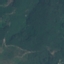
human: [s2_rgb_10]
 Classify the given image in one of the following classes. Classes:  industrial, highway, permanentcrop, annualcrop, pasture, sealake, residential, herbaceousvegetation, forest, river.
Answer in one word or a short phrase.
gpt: Forest